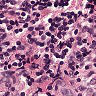
Metastatic tissue present: no